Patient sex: F
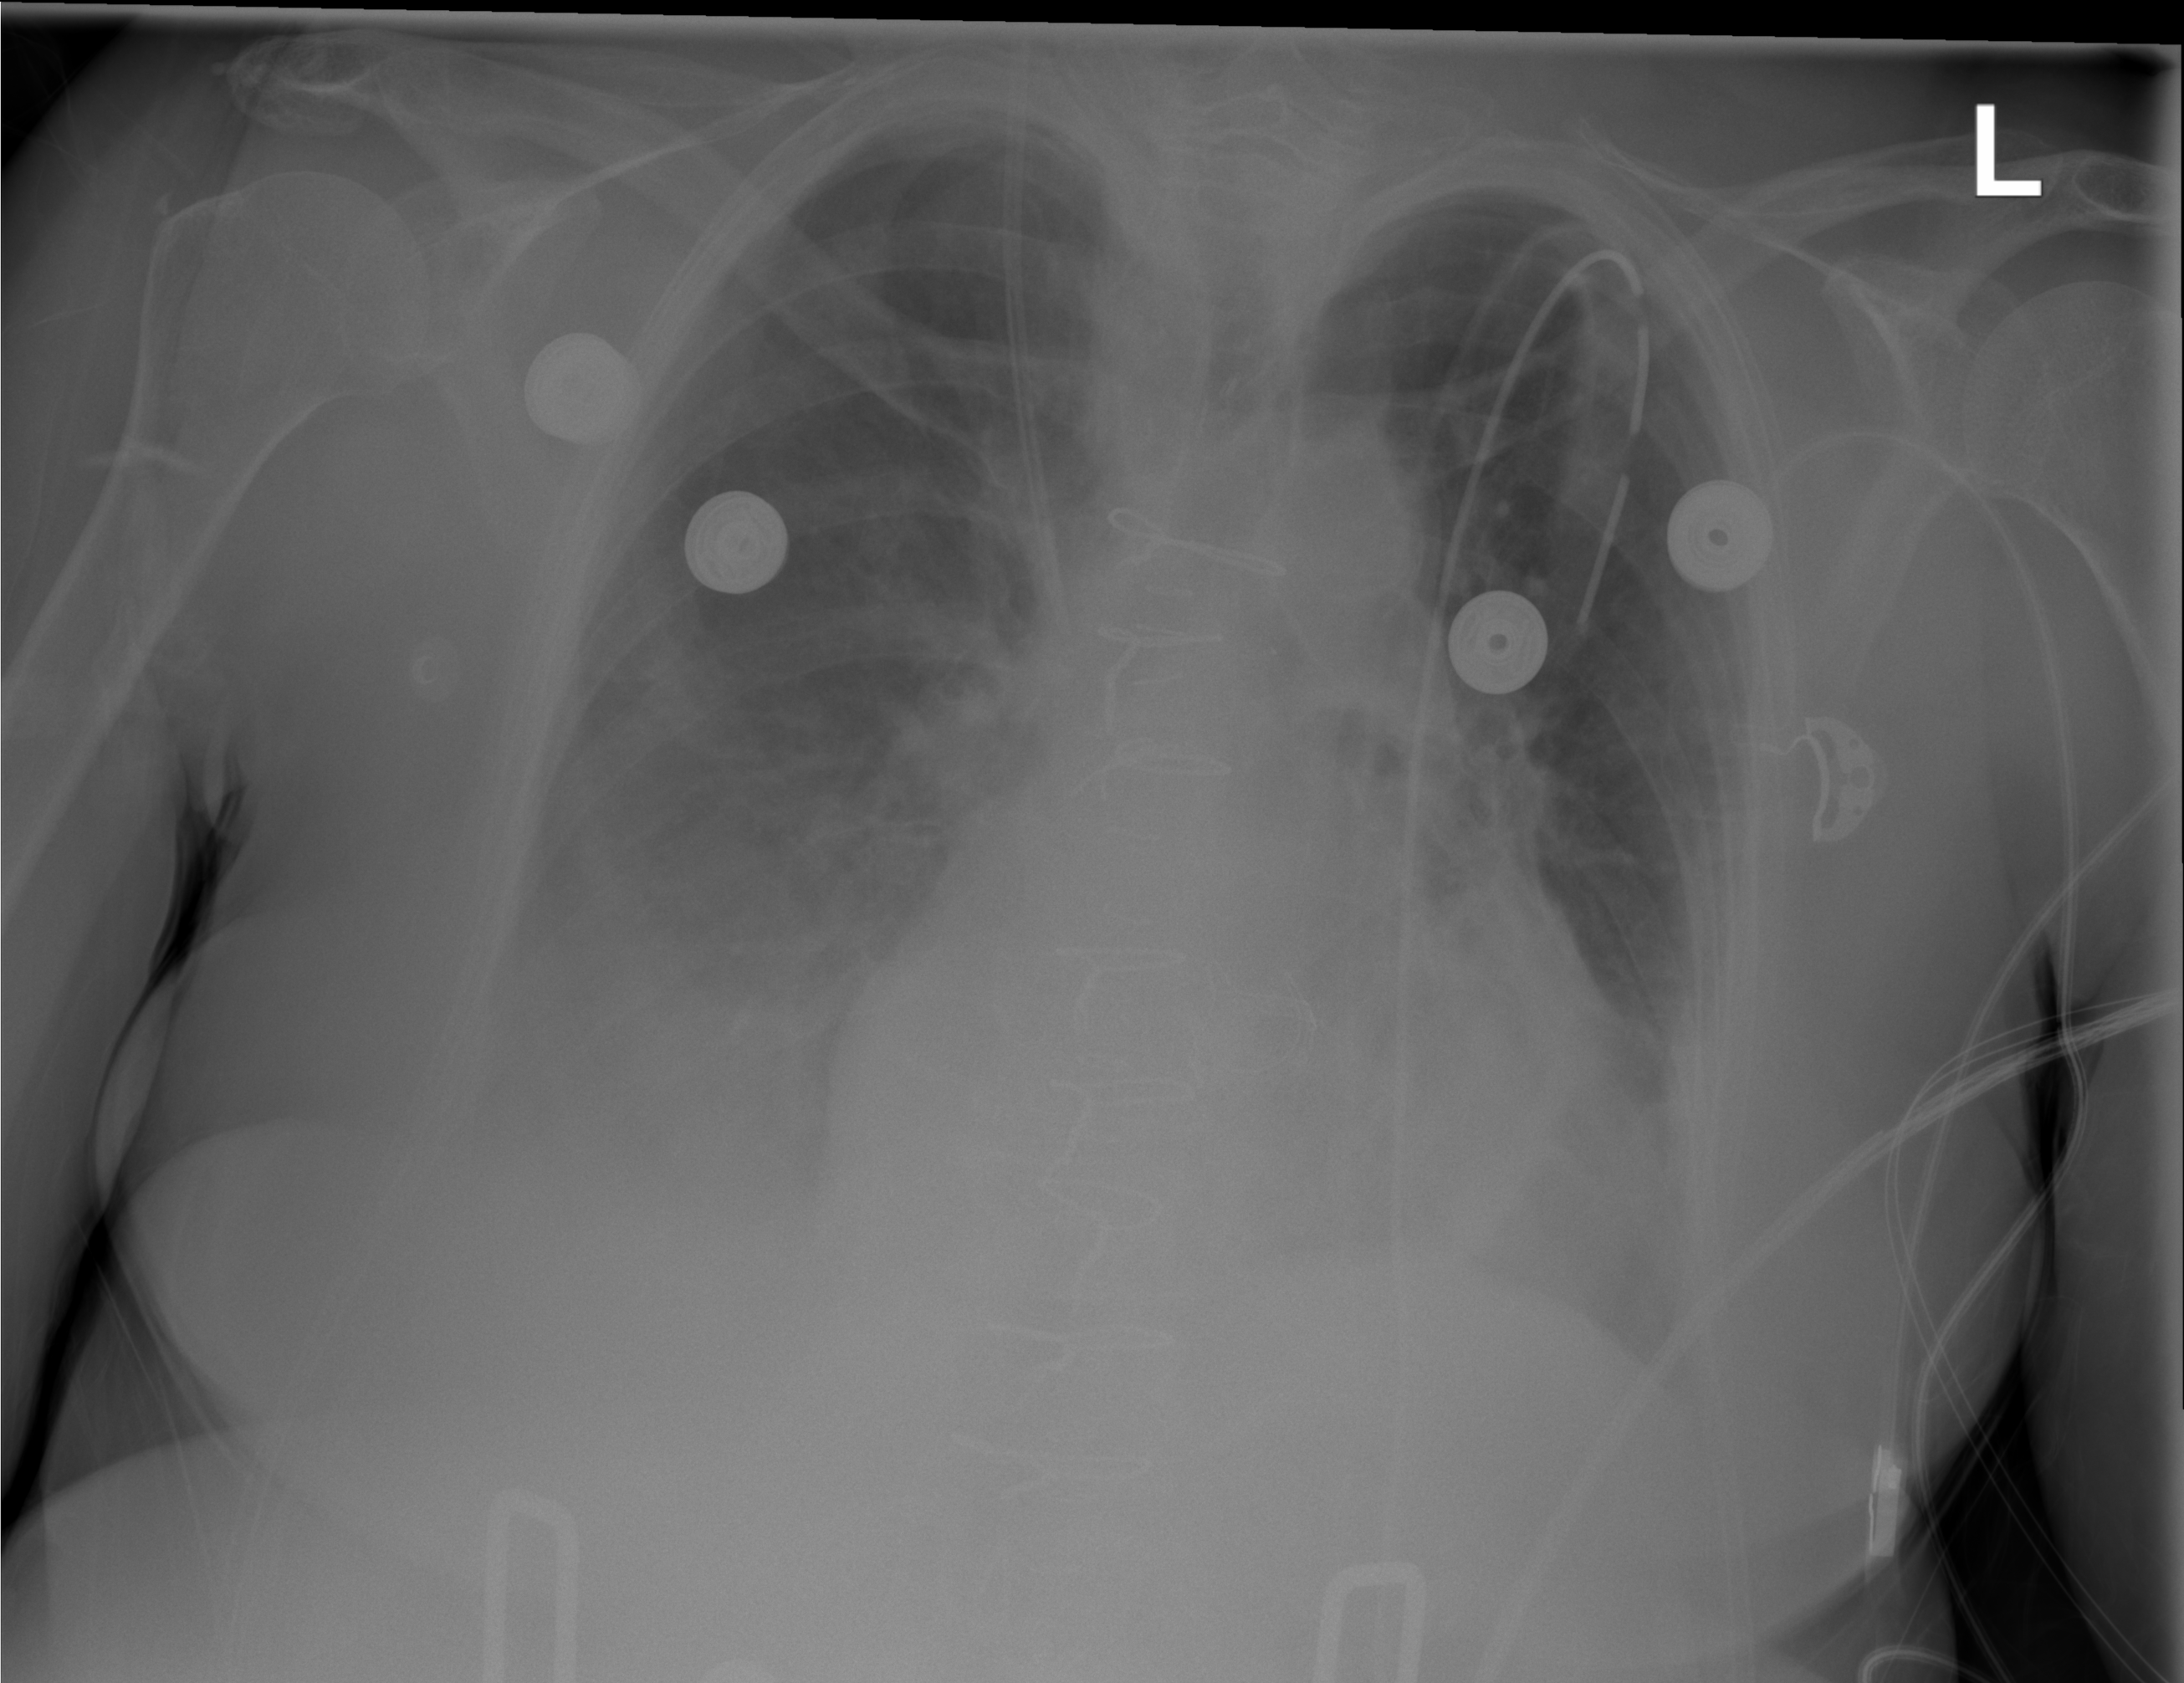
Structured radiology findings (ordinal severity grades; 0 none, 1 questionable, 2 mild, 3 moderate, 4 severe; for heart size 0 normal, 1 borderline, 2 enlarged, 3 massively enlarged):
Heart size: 0
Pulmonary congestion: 0
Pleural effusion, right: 2
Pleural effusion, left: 2
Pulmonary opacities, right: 0
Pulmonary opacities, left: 0
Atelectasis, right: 2
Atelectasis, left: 2